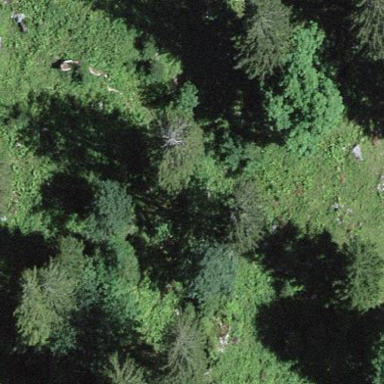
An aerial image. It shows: Forest area.